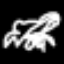
Label: frog